Question: When I use Ext JS 4.2 in my projects, it provokes me some problems:
- '@conn0.source#'

-
Does anyone know answers for these problems?
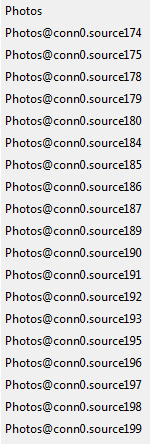
Answer: Firebug lists dynamically executed scripts up to a specific maximum number you can control via the <URL> preference.
Note that it's a <URL> that Firebug causes the browser to hang on pages with Ext JS scripts. This issue should be fixed with Firefox 37, which was released on March 31.